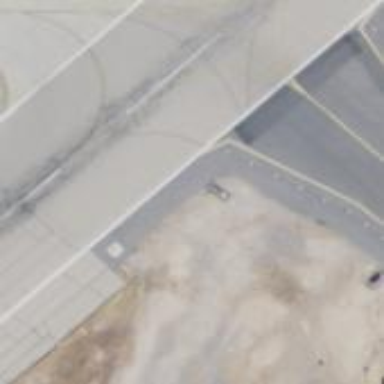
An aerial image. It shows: View of taxiway at the airport.